Field crop: tomato
Growth stage: 1
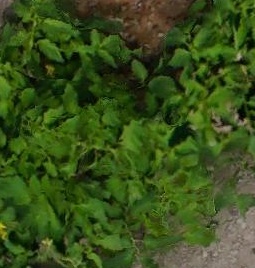
Species: tomato